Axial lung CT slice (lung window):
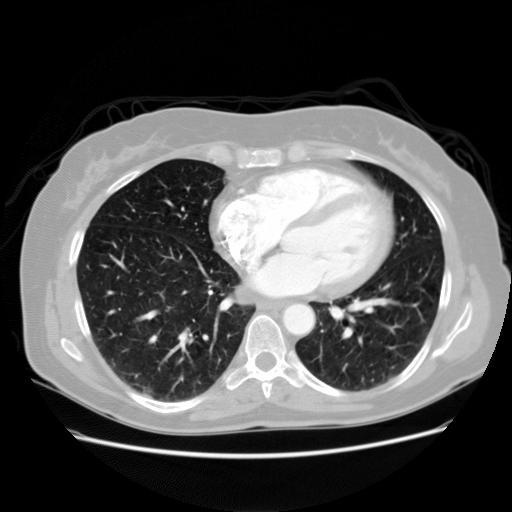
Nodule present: no